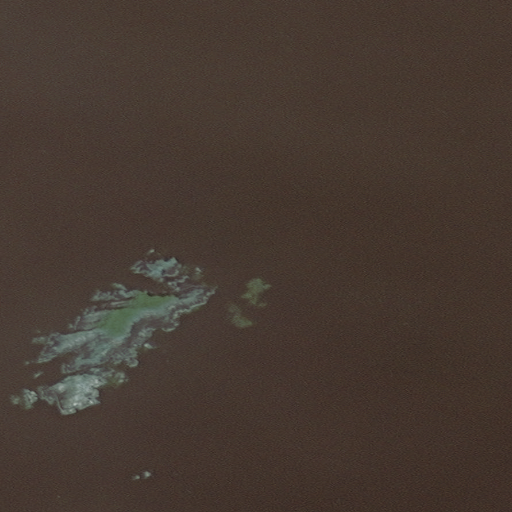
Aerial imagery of island in Alaska named Parrot Island containing only unknown